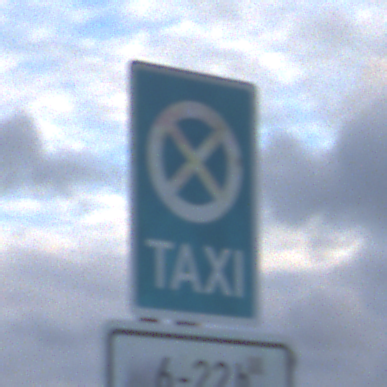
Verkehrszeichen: Taxenstand
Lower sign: ZeitangabenMitBeschraenkungAufWochentage4
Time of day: SunriseSunset
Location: Outdoor (Suburban)
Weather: PartlyCloudy
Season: NotSpecified
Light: Natural